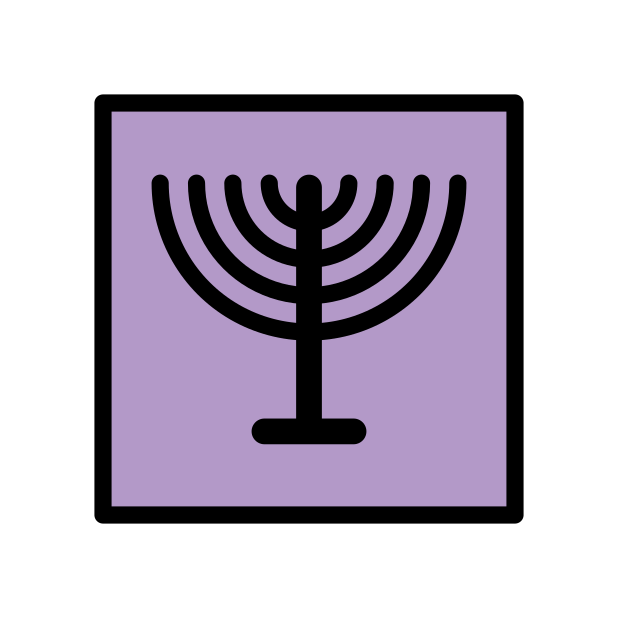
Emoji: 🕎
Name: menorah with nine branches
Unicode: 0x1f54e